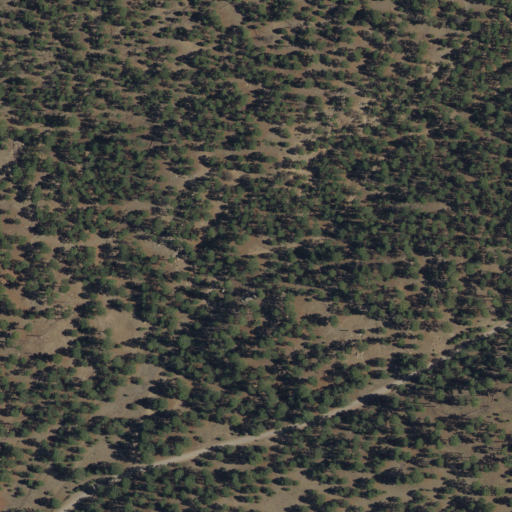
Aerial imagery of valley in New Mexico named Gwynn Canyon containing evergreen forest, open development, and shrub